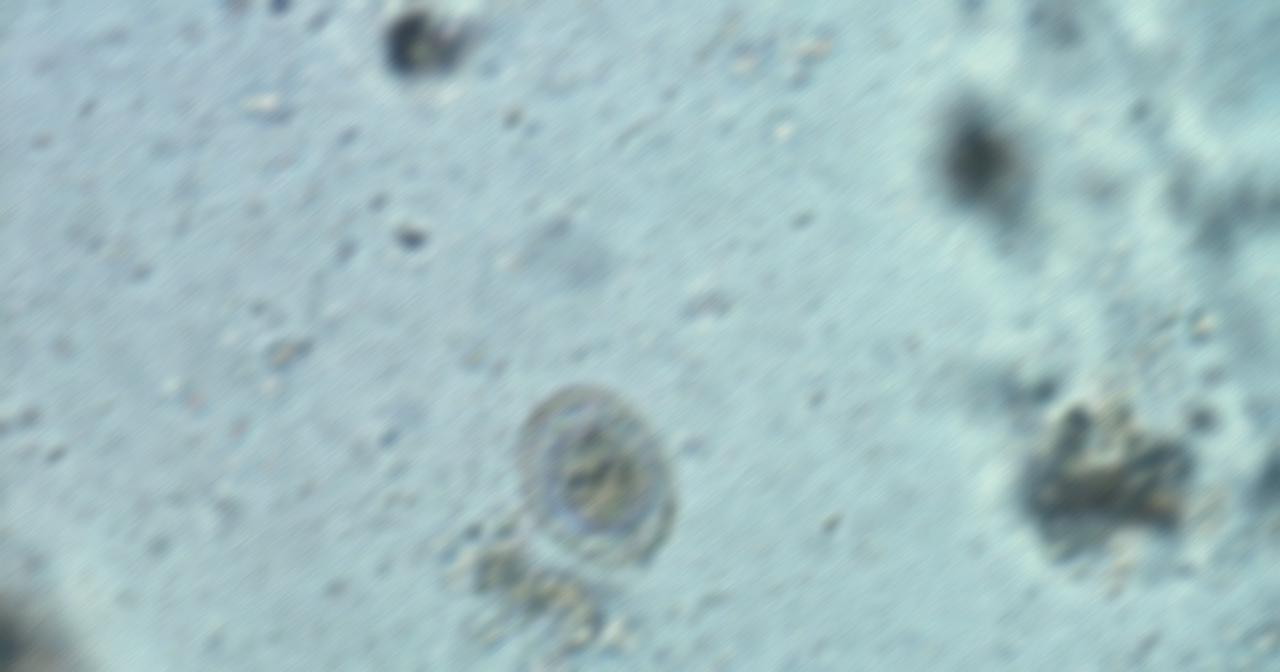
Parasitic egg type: Hymenolepis nana